Question: I have created one block inside my custom module but it's not working. My module is working fine but my block is not working when I call my block from footer.phtml file it shows 'Fatal error: Call to a member function setTemplate() on a non-object'. Actually I want to show some message in my frontend using my custom block.I have mentioned my code below
local/Monojit/Custom/controllers/IndexController.php
'''
<?php
class Monojit_Custom_IndexController extends Mage_Core_Controller_Front_Action
{
public function indexAction()
{
$this->loadLayout();
$block = $this->getLayout()->createBlock(
'Mage_Core_Block_Template',
'my_block_name_here',
array('template' => 'custom/test.phtml')
);
$this->getLayout()->getBlock('content')->append($block);
$this->renderLayout();
}
}
?>
'''
local/Monojit/Custom/Block/Mycustomblock.php
'''
<?php
class Monojit_Custom_Block_Mycustomblock extends Mage_Core_Block_Template
{
//public function _prepareLayout()
// {
// return parent::_prepareLayout();
// }
public function _construct() {
parent::_construct();
$this->setTemplate('custom/test.phtml');
}
public function getmessage()
{
$msg = "showing my custom block";
return $msg;
}
}
?>
'''
local/Monojit/Custom/etc/config.xml
'''
<config>
<global>
<modules>
<monojit_custom>
<version>0.1.0</version>
</monojit_custom>
</modules>
<blocks>
<custom>
<rewrite>
<custom>Monojit_Custom_Block_Mycustomblock</custom>
</rewrite>
</custom>
</blocks>
<helpers>
<custom>
<class>Monojit_Custom_Helper</class>
</custom>
</helpers>
</global>
<frontend>
<routers>
<custom>
<use>standard</use>
<args>
<module>Monojit_Custom</module>
<frontName>custom</frontName>
</args>
</custom>
</routers>
<layout>
<updates>
<custom>
<file>custom.xml</file>
</custom>
</updates>
</layout>
</frontend>
</config>
'''
I have created one theme (copied modern theme) inside frontend/default/monojit Changed admin design configuration as well,created necessary folder as well inside skin.screenshot pic
design/frontend/default/monojit/template/custom/test.phtml
'''
//want to fetch data from my block
<p>This is your custom block called programatically.</p>
'''
localhost/magento/index.php/custom page shows my message correctly but when I call my block from footer.phtml page
'''
<?php echo $this->getLayout()->createBlock('custom/mycustomblock')->setTemplate('custom/test.phtml')->toHtml(); ?>
'''
It shows 'Fatal error: Call to a member function setTemplate() on a non-object' Do I need to create any layout.xml file? Please help me how can i fix my issue.thanks
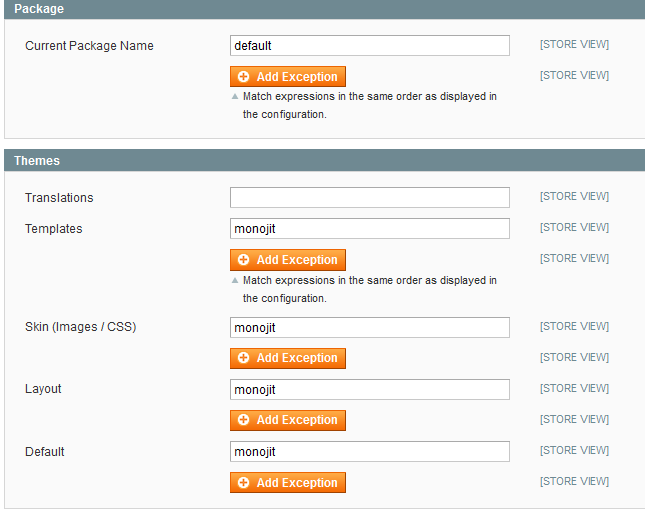
Answer: Your block was not created, and createBlock return a non-object value. It happens because you don't specify custom namespace class prefix. Your block node in XML config should looks like
'''
<blocks>
<custom>
<class>Monojit_Custom_Block</class>
</custom>
</blocks>
'''
It means everything under namespace will be created with Monojit_Custom_Block prefix, so custom/mycustomblock => Monojit_Custom_Block_Mycustomblock.
But using createBlock is usually bad practice, it better to use layout files:
- <URL>